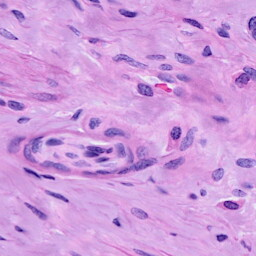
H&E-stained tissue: Cervix